Interaction volume radius: 5 \u00c5
Interaction volume height: 10 \u00c5
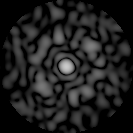
Disorder parameter: 0.7229